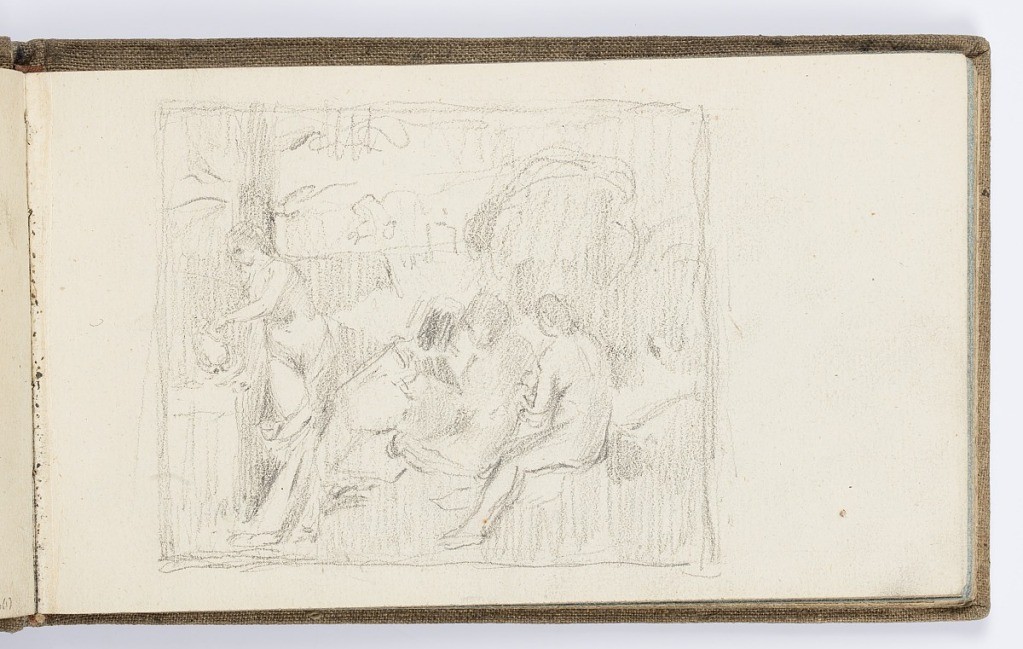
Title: Sketchbook Page: Nude Female Figures in Landscape
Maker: Kenyon Cox, American, 1856–1919
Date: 1877–78
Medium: Graphite on laid paper
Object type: Sketchbook folio
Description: Recto: Sketch of four nude female figures in a landscape. The standing figure, at left, holds a pitcher. The other figures are seated, at right.
Verso: Faint sketch marks along right side, likely transfer from opposite page.